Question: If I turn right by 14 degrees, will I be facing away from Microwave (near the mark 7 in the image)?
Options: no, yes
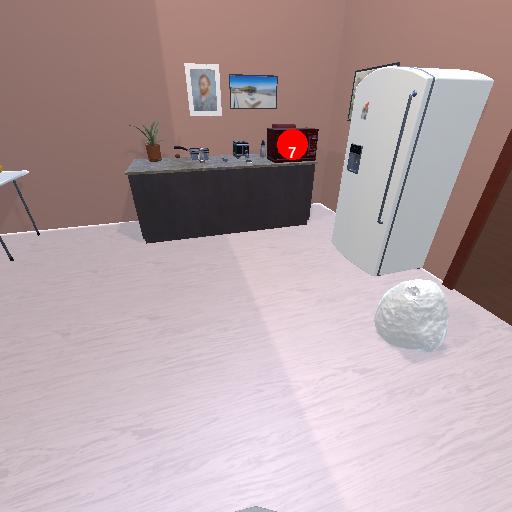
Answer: no